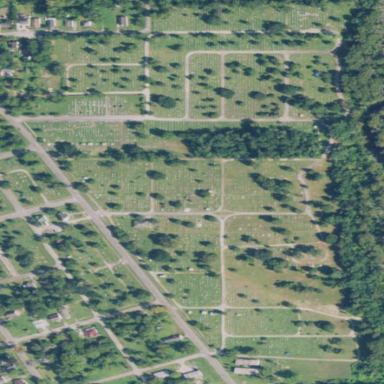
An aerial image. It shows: Cemetery.